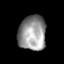
Tissue: prostate
Cell type: T cells
Senescence score: 0.3511
Nuclear area (px): 945
Mean DAPI intensity: 149.745